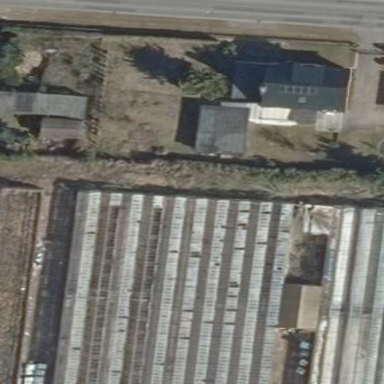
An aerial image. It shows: Greenhouse.